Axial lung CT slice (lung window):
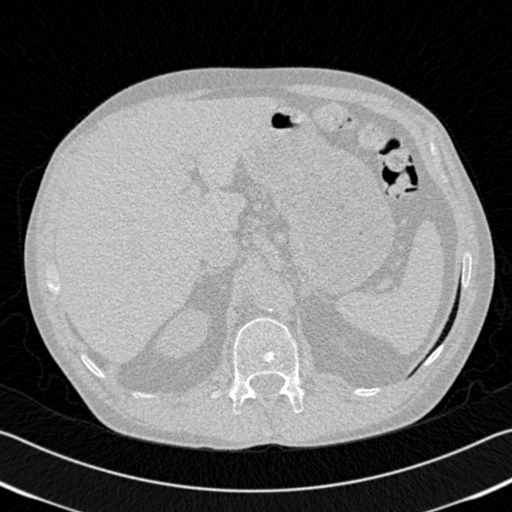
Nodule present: no